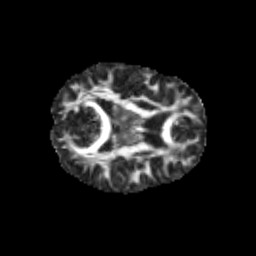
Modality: FA
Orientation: axial
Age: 11
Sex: female
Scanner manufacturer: siemens
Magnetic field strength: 3 T
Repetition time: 3.8 s
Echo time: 0.07 s